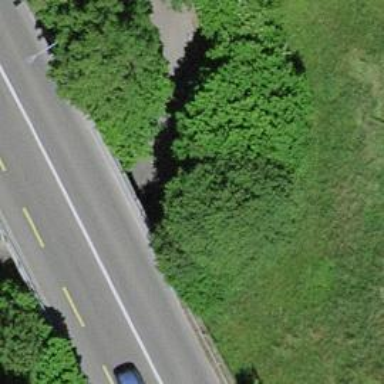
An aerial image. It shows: Tunnel with asphalt path running through it.